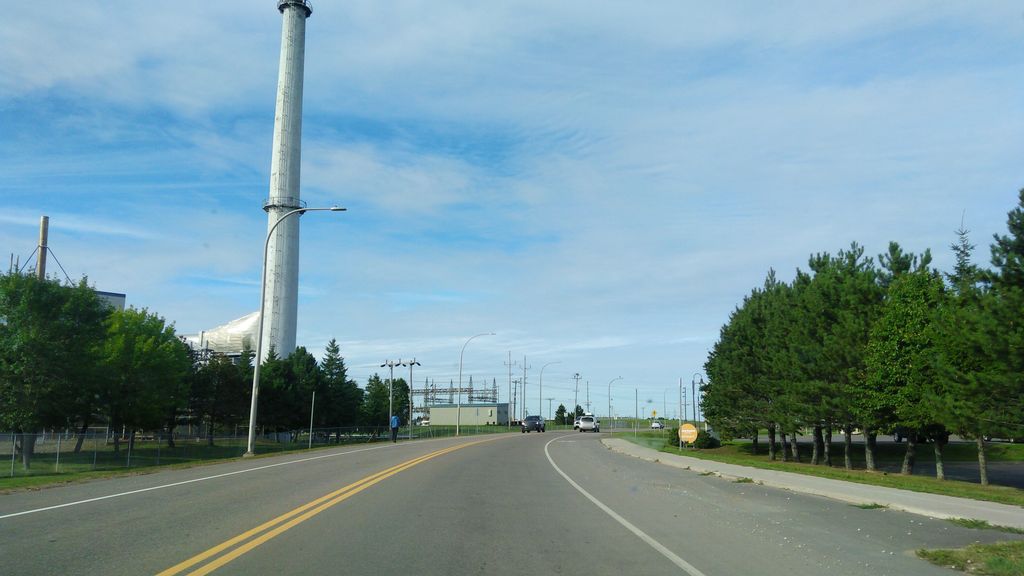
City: charlottetown